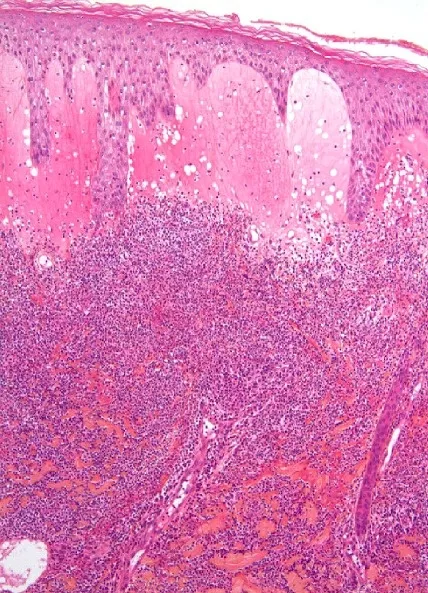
Papillary dermal edema and intense dermal neutrophilic infiltrate with leucocytoclasia without vasculitis.
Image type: pathology (h&e)